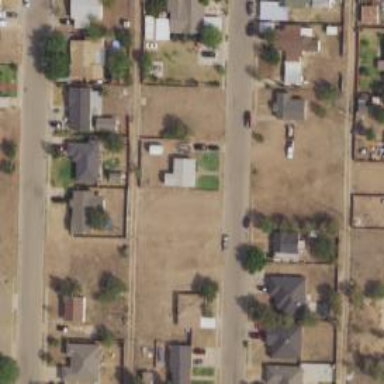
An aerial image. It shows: Alley classified as service road.